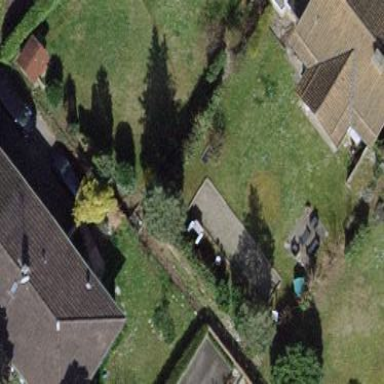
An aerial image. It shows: Garden surrounded by fence.